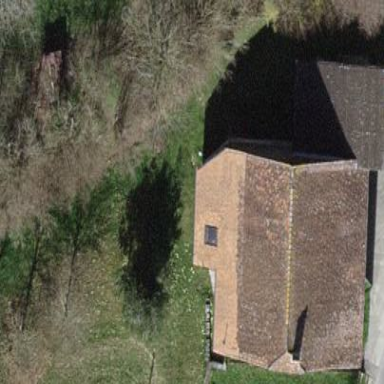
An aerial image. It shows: Simple house.